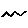
Label: zigzag